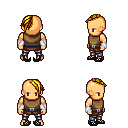
a pixel art fantasy rpg character, male body template, human, tanned skin, leather chest armor, metal pants, blonde long mohawk hairstyle, white cloth bracers, ghillies, four views (front, back, left, right), 2x2 character sprite sheet, small pixel art, hard edges, no anti-aliasing